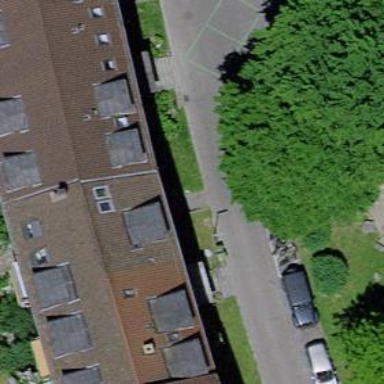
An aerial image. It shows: Asphalt road designated as living street.